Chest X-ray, AP view. Patient: 53 years old, sex M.
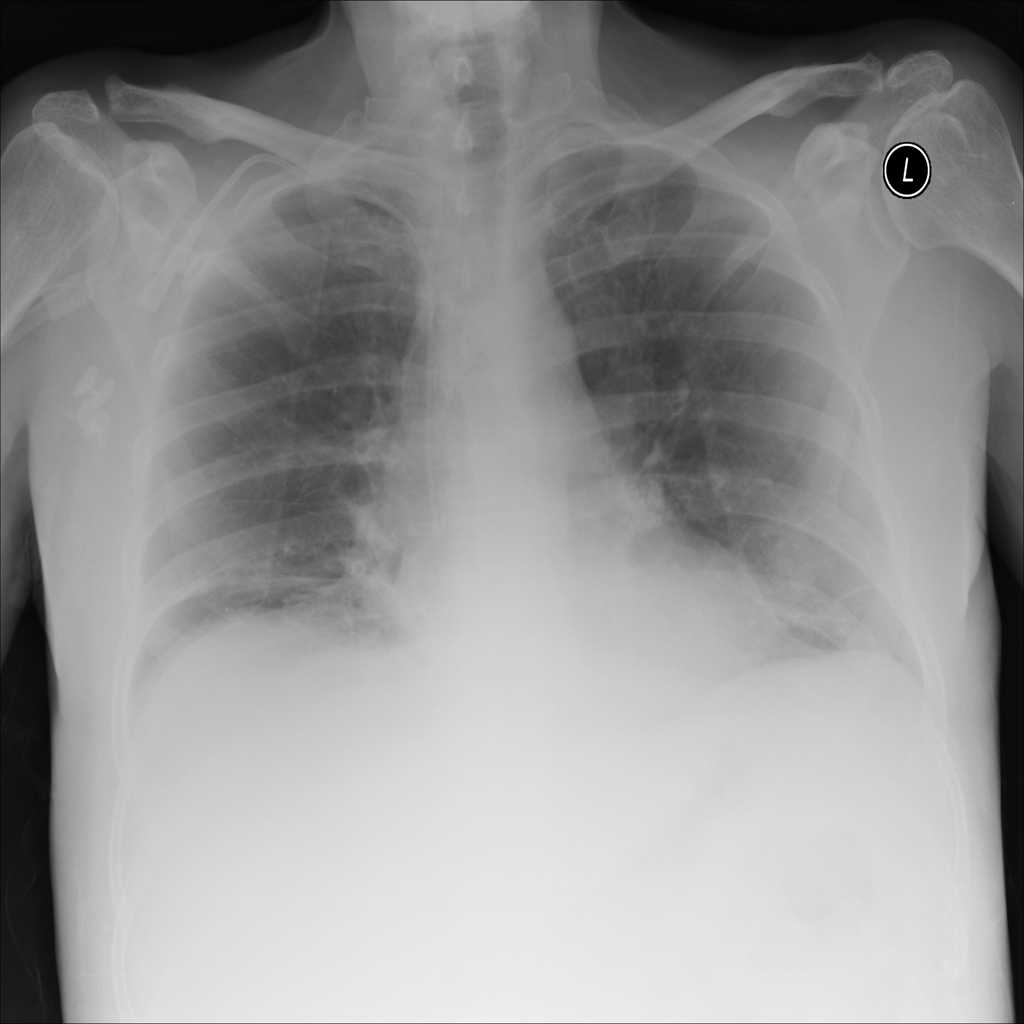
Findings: Atelectasis